Field crop: maize
Growth stage: 2
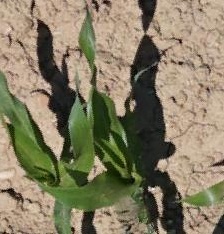
Species: maize